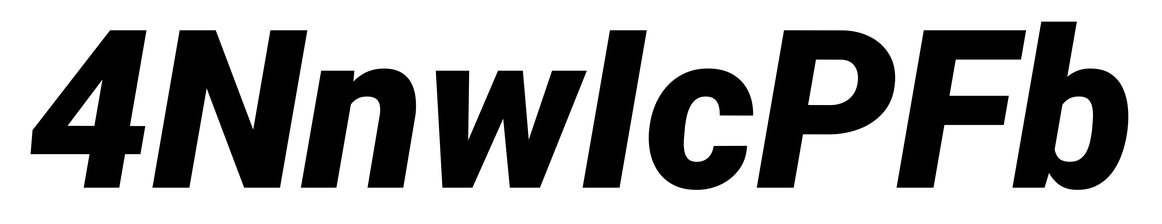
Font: Roboto-Italic_Black_Italic